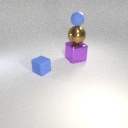
small blue rubber sphere above large purple metal cube